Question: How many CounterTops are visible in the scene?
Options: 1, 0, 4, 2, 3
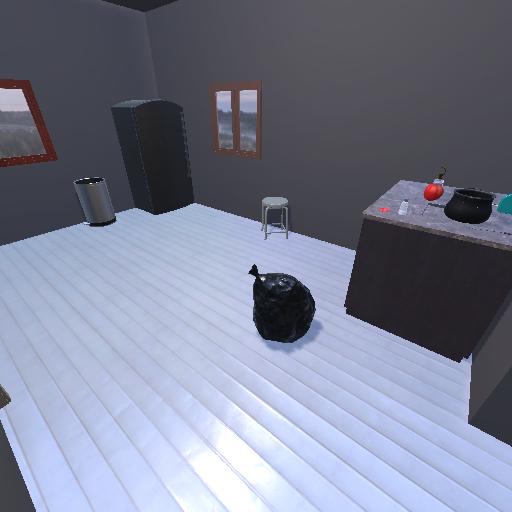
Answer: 1